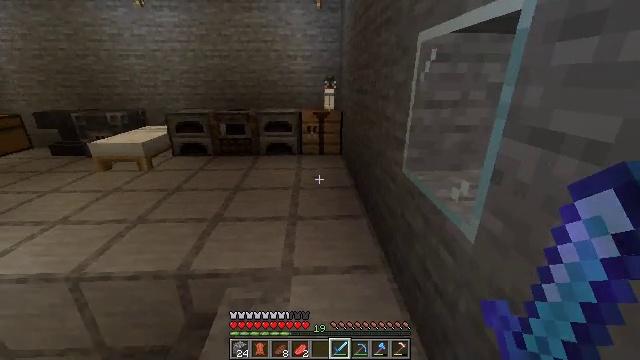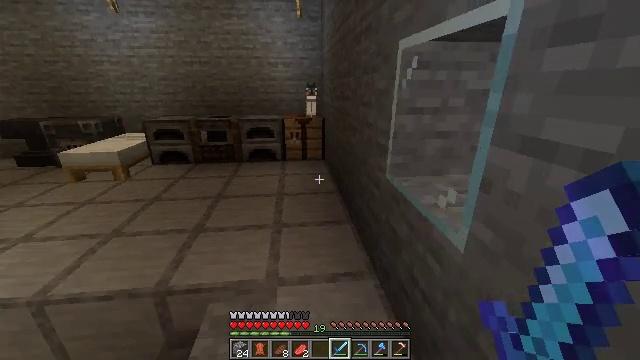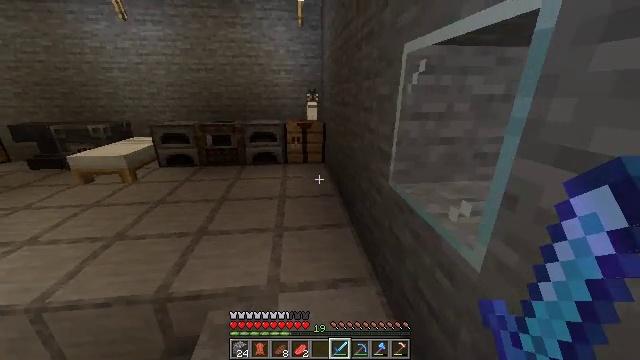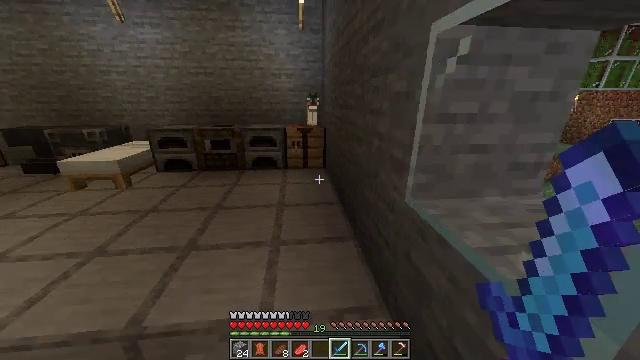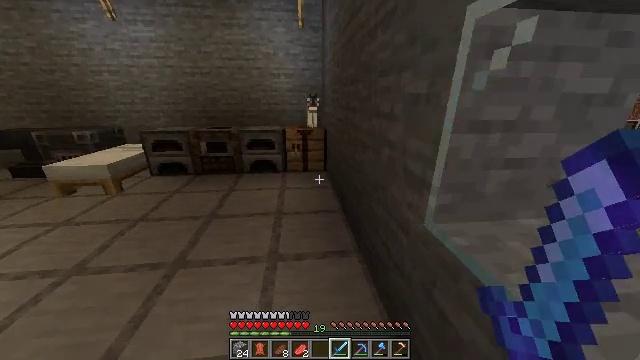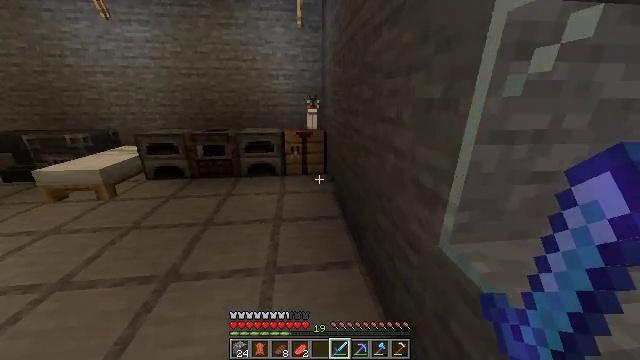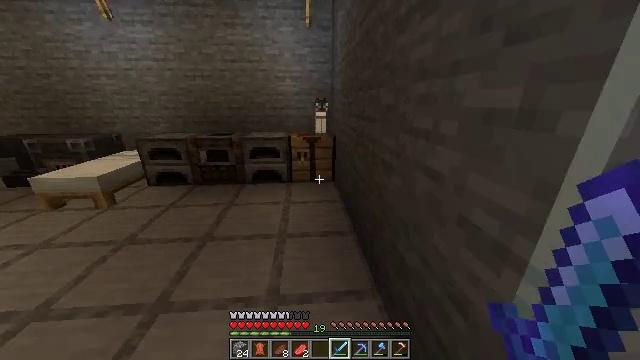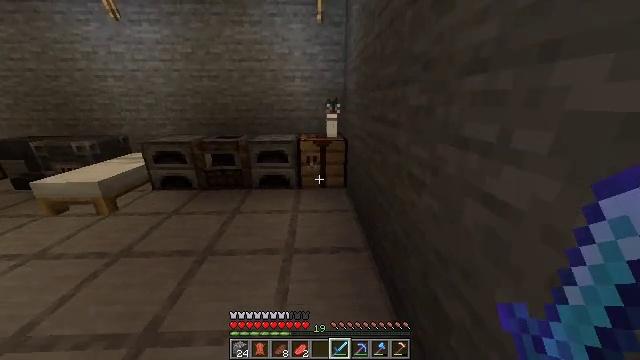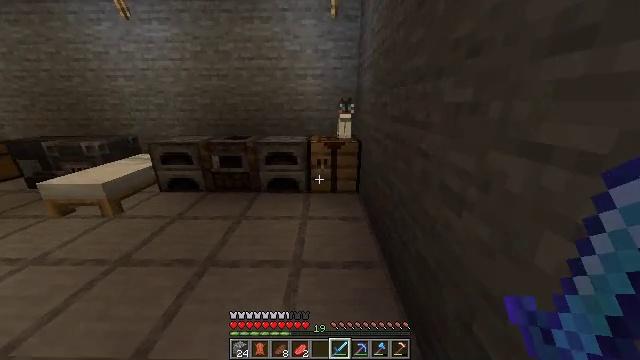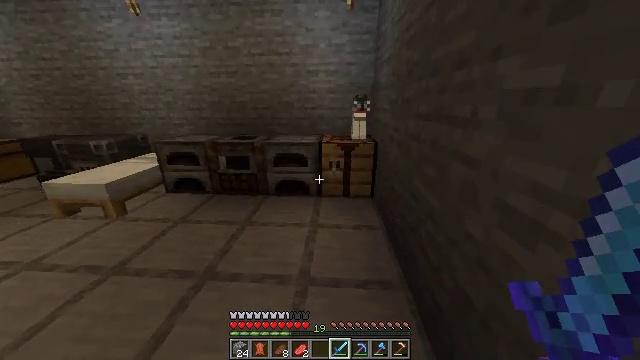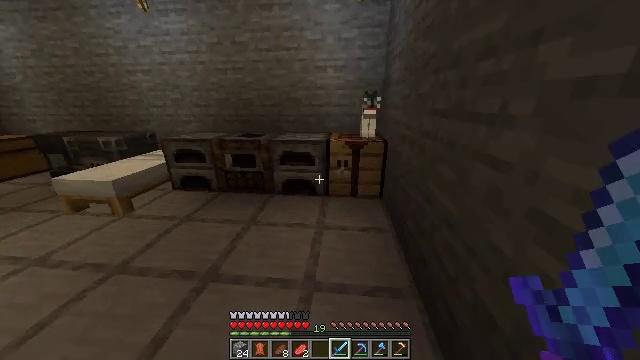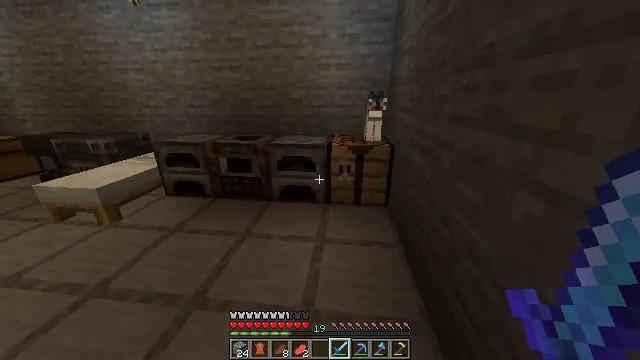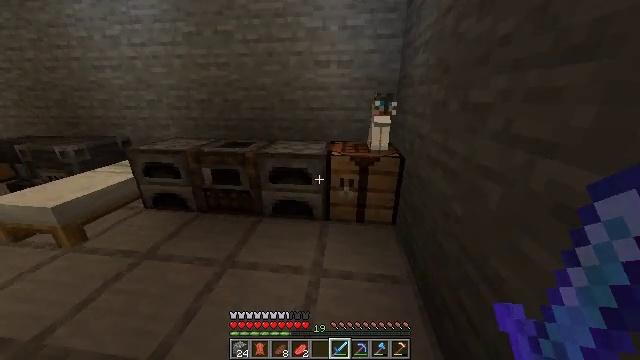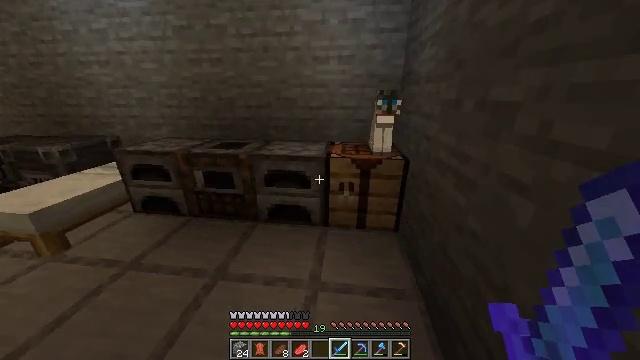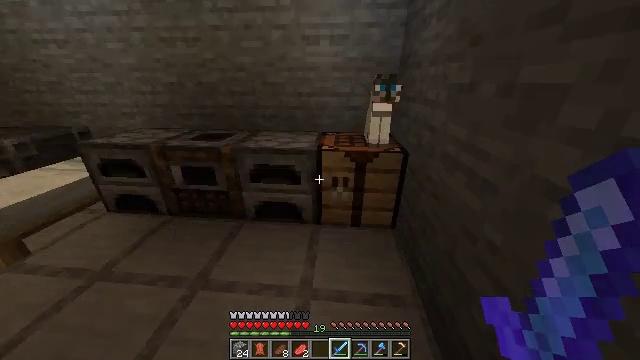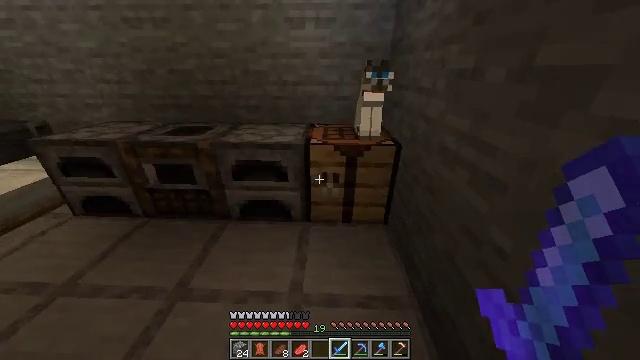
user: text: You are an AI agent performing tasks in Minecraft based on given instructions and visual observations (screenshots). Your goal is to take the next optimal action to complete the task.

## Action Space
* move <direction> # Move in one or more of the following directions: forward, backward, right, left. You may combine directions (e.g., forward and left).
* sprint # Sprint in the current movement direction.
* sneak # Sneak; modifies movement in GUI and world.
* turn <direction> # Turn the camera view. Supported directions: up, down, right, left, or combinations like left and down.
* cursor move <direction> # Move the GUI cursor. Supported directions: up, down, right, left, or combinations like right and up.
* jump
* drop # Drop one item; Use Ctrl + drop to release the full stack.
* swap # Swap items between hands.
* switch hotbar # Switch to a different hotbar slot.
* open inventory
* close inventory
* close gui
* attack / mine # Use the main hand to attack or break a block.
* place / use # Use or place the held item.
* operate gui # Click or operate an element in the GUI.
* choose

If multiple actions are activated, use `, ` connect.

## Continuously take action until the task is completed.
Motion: motion action
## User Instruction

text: Break the mature wheat plants.
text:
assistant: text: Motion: move forward, sprint, turn right
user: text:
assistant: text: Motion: move forward, sprint
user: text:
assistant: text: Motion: move forward, sprint
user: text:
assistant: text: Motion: move forward
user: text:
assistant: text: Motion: move forward
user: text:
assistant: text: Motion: move forward, turn left
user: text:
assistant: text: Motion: move forward, turn left
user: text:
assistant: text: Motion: move forward, turn left
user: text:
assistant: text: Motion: move forward, turn left
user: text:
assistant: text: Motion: move forward, turn left
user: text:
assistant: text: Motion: move forward
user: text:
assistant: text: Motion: move forward
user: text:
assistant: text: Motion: move forward
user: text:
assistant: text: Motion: move forward, turn right and down
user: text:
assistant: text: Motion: move forward, turn right and down
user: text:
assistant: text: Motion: move forward, turn right and down
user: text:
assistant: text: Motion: move forward
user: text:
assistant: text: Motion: move forward, turn left and down
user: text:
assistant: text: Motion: turn left and down
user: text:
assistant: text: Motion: turn left
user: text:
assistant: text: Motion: turn left
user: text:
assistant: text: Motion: turn left
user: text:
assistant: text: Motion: move forward and move left
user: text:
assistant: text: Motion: move forward and move left
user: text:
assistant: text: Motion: move forward and move left
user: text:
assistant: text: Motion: move forward and move left, turn right
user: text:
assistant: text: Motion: move forward and move left, turn right and down
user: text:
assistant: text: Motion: move forward and move left, turn right and down
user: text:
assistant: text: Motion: move forward and move left, turn right
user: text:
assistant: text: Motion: move forward and move left